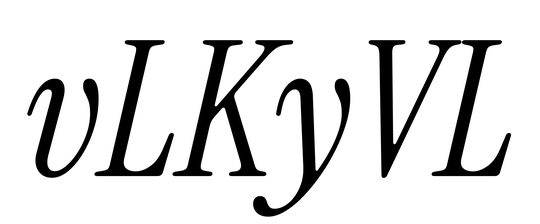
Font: InstrumentSerif-Italic